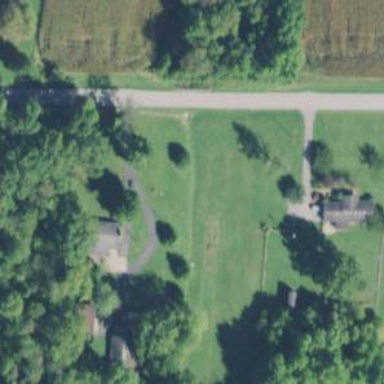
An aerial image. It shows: Driveway leading to service road.